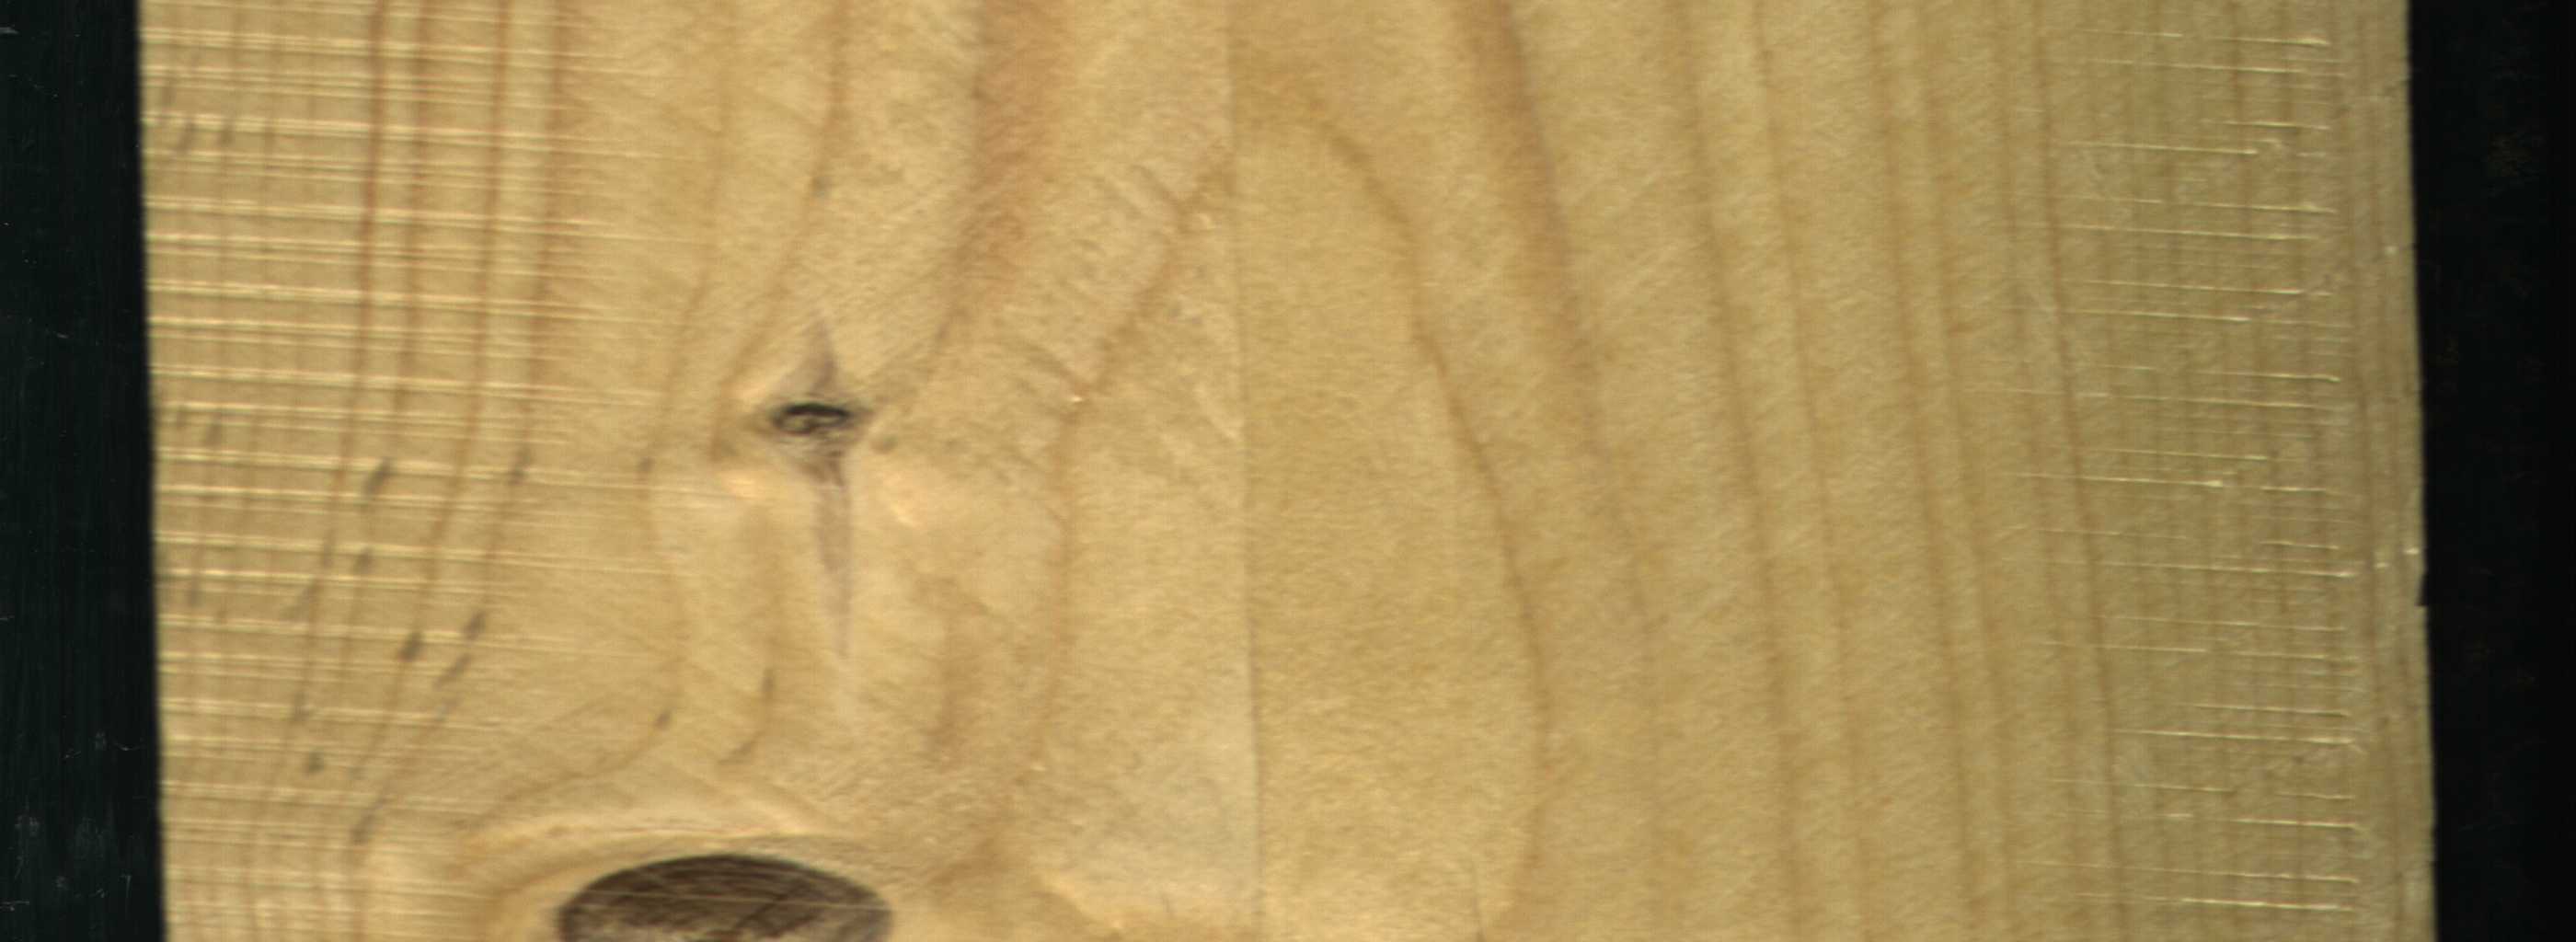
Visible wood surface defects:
Dead_Knot
Dead_Knot